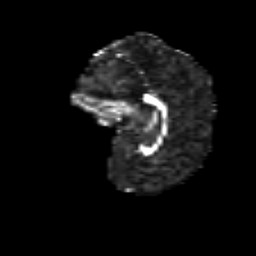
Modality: FA
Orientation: sagittal
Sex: male
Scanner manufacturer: siemens
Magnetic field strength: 3 T
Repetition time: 5 s
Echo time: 0.071 s